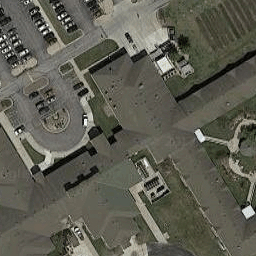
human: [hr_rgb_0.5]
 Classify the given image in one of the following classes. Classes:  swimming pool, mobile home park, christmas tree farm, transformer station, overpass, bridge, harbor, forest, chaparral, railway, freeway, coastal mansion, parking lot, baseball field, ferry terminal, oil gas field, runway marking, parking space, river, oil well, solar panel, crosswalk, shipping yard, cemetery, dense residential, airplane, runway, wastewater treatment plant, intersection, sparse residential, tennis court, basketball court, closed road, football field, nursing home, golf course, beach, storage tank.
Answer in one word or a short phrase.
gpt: nursing home